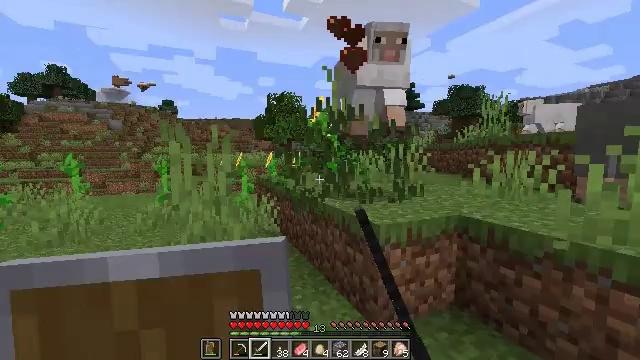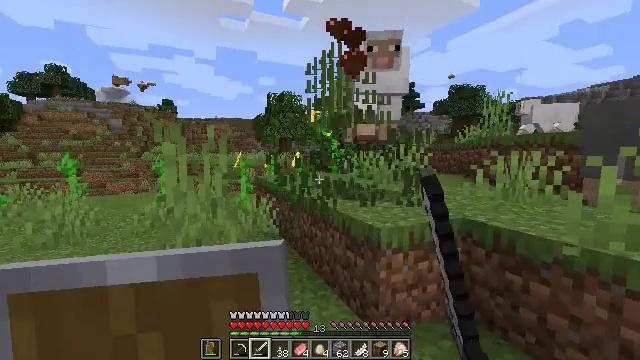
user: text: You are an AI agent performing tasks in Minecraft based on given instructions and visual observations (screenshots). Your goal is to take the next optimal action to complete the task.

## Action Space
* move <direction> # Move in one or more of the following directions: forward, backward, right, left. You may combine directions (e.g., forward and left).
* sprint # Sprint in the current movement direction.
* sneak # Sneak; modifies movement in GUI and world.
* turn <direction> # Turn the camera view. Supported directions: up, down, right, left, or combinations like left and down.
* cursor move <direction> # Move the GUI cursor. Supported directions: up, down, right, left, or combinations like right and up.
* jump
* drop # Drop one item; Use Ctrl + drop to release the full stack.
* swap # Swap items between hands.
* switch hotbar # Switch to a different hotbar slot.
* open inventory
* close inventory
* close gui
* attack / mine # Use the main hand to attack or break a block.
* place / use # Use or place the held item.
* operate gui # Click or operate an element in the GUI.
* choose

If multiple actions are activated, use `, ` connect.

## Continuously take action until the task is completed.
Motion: motion action
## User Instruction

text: Gather a tall sunflower.
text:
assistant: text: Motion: move forward
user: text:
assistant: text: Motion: no_op